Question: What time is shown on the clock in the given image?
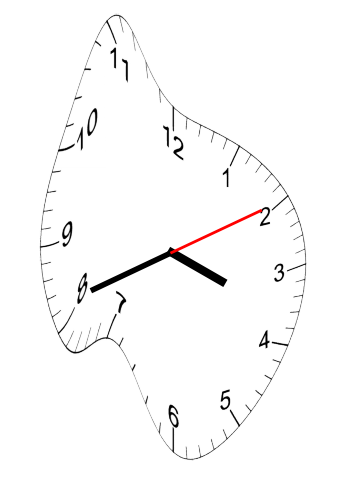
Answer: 03:41:10